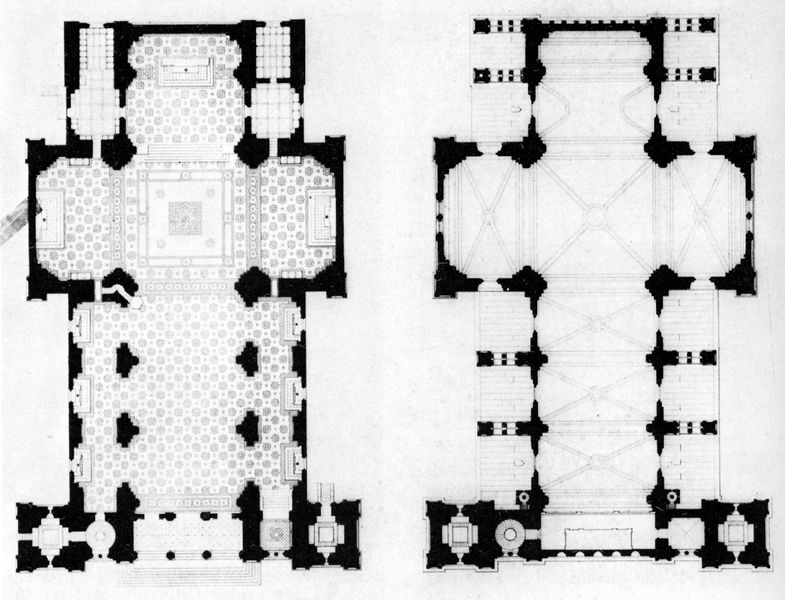
Titel: Ludwigskirche in München
Künstler: Friedrich von Gärtner
Standort: München, Ludwigskirche (EU - D - B)
Schlagwörter: weiß, fenster, grau, pfeiler, schwarz, skizze, säulen, zeichnung, dach, gebäude, muster, architektur, kirche, boden, decke, schiff, zwei, architecture, church, white, black, dark, pattern, floor, kirchen, fussboden, gewölbe, kreuz, münchen, draufsicht, fliesen, schwarzweiß, entwurf, altar, kathedrale, langhaus, kirchenschiff, mittelschiff, langschiff, querhaus, seitenschiff, mauern, roman, apsis, struktur, building, house, roof, historismus, plan, entrance, black and white, line, outline, cross, door, marble, basilika, grundriss, kreuzgang, design, vierung, querschiff, westtürme, cathedral, ink, nave, floor plan, jesus, square, walls, architect, kreuzform, art, map, medieval, squares, seitenaltäre, lines, home, könig ludwig, ludwigskirche, duo, doorway, mosaic, kiurche, tiles, europe, triangle, tile, byzantine, tiling, blueprint, rooms, ground plan, details, layout, exit, architectural plan, basillica, rorshak, building map, house layout, floor structure, detals, 꽃, 천장, 원, 방, 점, 설계도, 방구조, 닮음, 마름모, 다이아, 대각선, 입구, church architecture